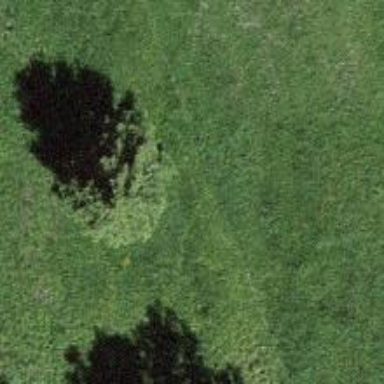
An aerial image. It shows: Single tag "natural: tree."